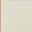
Piece: xx